Field crop: maize
Growth stage: 2
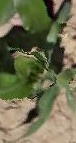
Species: maize